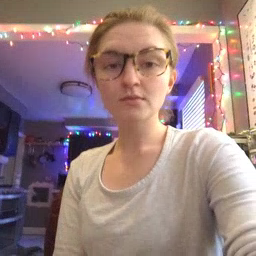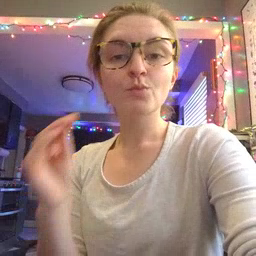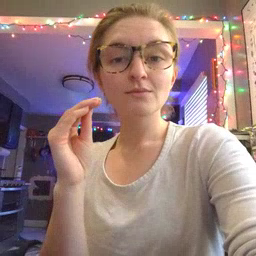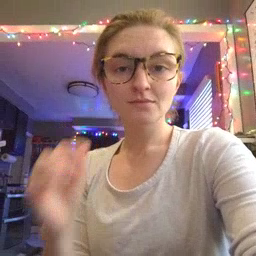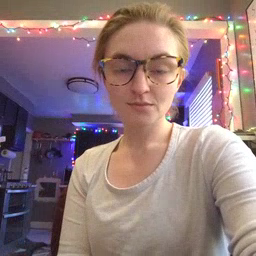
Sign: kiss